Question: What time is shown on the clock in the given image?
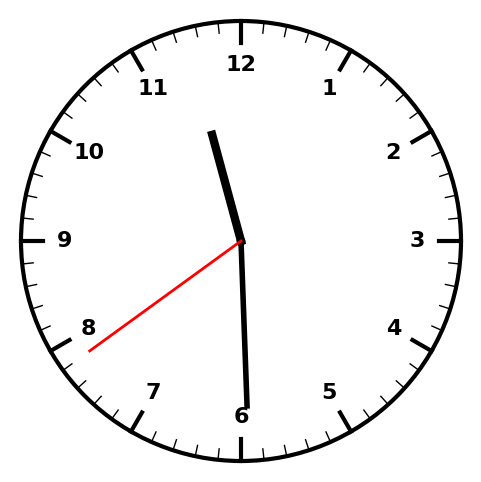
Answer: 11:29:39